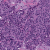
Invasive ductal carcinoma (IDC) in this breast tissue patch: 1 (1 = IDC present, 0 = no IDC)